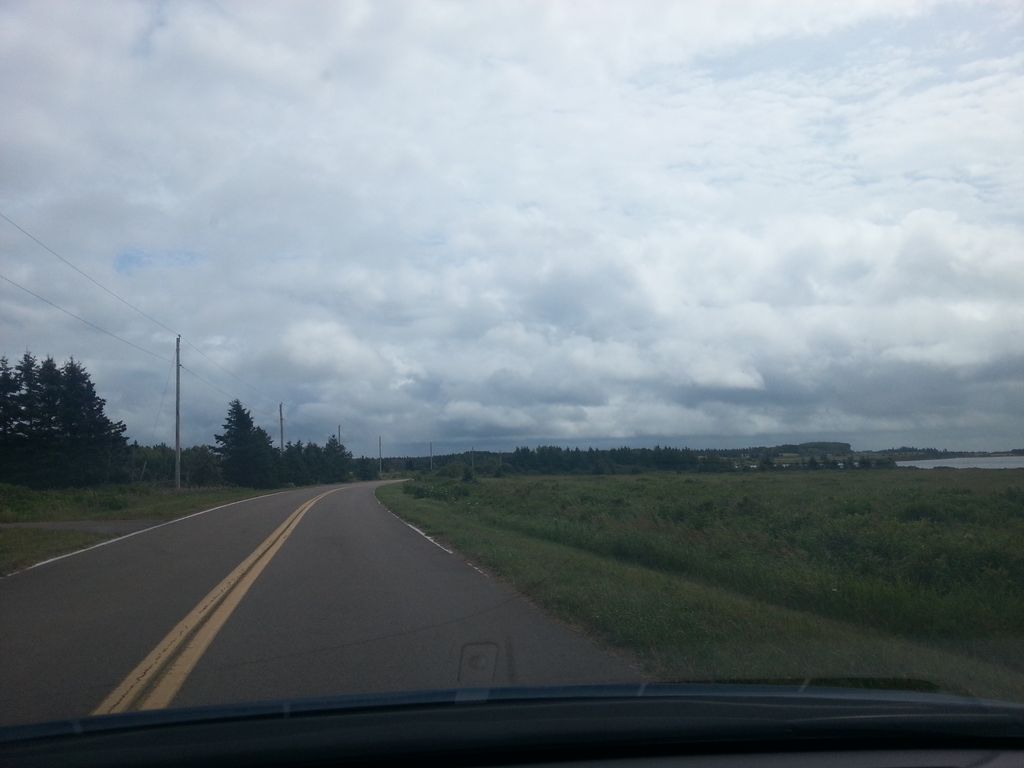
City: charlottetown